Question: Im trying to create a horizontal control group that consists of 2 options boxes and one text input field. However, the documentation on the JQM website doesnt cover this and I cant find a way to make the fields align correctly.
It currently does this:

Is there a way to align it properly? I currently have the options box and the text box in separate grids but it leaves a big gap between them which I don't want.
Code:
'''
<div class="ui-grid-c">
<div class='ui-block-a' >
<div class='ui-body ui-body-a gridContent' style="border:none;">
<div class="ui-field-contain ">
<fieldset data-role="controlgroup" data-type="horizontal">
<select name="sortBy" id="sortBy" data-mini="true" >
<option id="all" name="all" value="all">Show All</option>
<option id="size" name="size" value="size">Physical Size</option>
<option id="sizecode" name="sizecode" value="sizecode">Sizecode</option>
</select>
<select name="how" id="how" data-mini="true" >
<option id="lessThan" name="lessThan" value="lessThan">&#60;&#61;</option>
<option id="equal" name="equal" value="equal">&#61;</option>
<option id="greaterThan" name="greaterThan" value="greaterThan">&#62;&#61;</option>
</select>
<input type="text" name="searchBox" id="searchBox" placeholder="Search" value="" data-mini="true">
</fieldset>
</div>
</div>
</div>
<div class='ui-block-b'>
<div class='ui-body ui-body-a gridContent' style='border:none;'>
<input type="text" name="searchBox" id="searchBox" placeholder="Search" value="" data-mini="true">
</div>
</div>
<div class='ui-block-c'>
<div class='ui-body ui-body-a' style='border:0px;'>
<input type="text" name="textinput-5" id="textinput-5" placeholder="Text input" value="" data-mini="true">
</div>
</div>
<div class='ui-block-d'>
<div class='ui-body ui-body-a' style='border:0px;'>
<input type="text" name="textinput-5" id="textinput-5" placeholder="Text input" value="" data-mini="true">
</div>
</div>
</div>
<!-- close grid -->
'''
Thanks
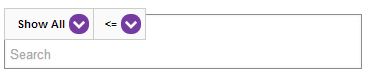
Answer: Have you seen the <URL> example at the jQM site?
> Here is a <URL>
'''
<div class="ui-field-contain ">
<fieldset data-role="controlgroup" data-type="horizontal" data-mini="false">
<select name="sortBy" id="sortBy" >
<option id="all" name="all" value="all">Show All</option>
<option id="size" name="size" value="size">Physical Size</option>
<option id="sizecode" name="sizecode" value="sizecode">Sizecode</option>
</select>
<select name="how" id="how" >
<option id="lessThan" name="lessThan" value="lessThan">&#60;&#61;</option>
<option id="equal" name="equal" value="equal">&#61;</option>
<option id="greaterThan" name="greaterThan" value="greaterThan">&#62;&#61;</option>
</select>
<input type="text" name="searchBox" id="searchBox" placeholder="Search" value="" data-wrapper-class="controlgroup-textinput ui-btn" >
</fieldset>
.controlgroup-textinput{
padding-top:.22em;
padding-bottom:.22em;
}
'''